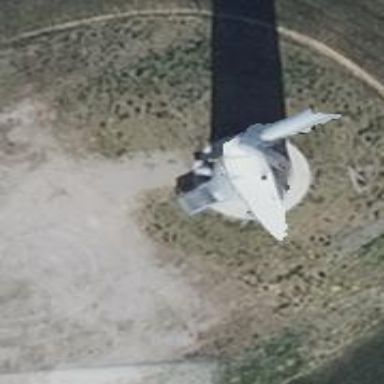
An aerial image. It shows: Wind generator powered by wind. The generator type is horizontal axis and it uses wind turbines.